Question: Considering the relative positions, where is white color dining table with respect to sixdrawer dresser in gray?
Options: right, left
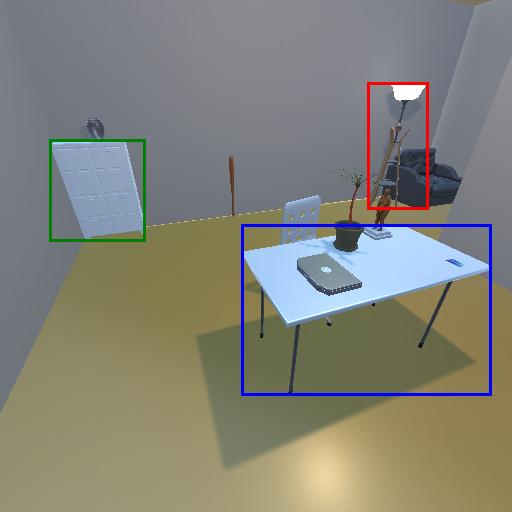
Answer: right